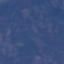
Label: HerbaceousVegetation